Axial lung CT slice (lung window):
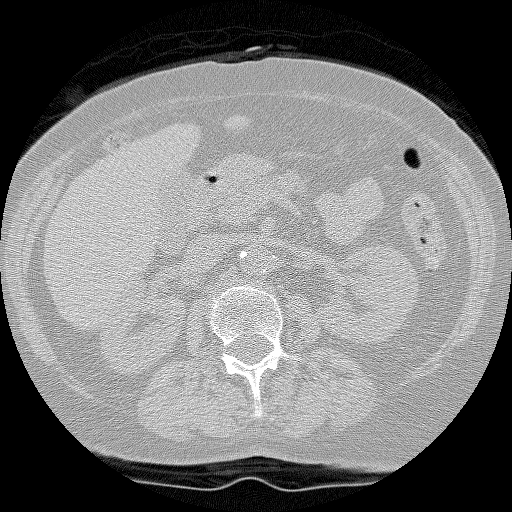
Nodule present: no